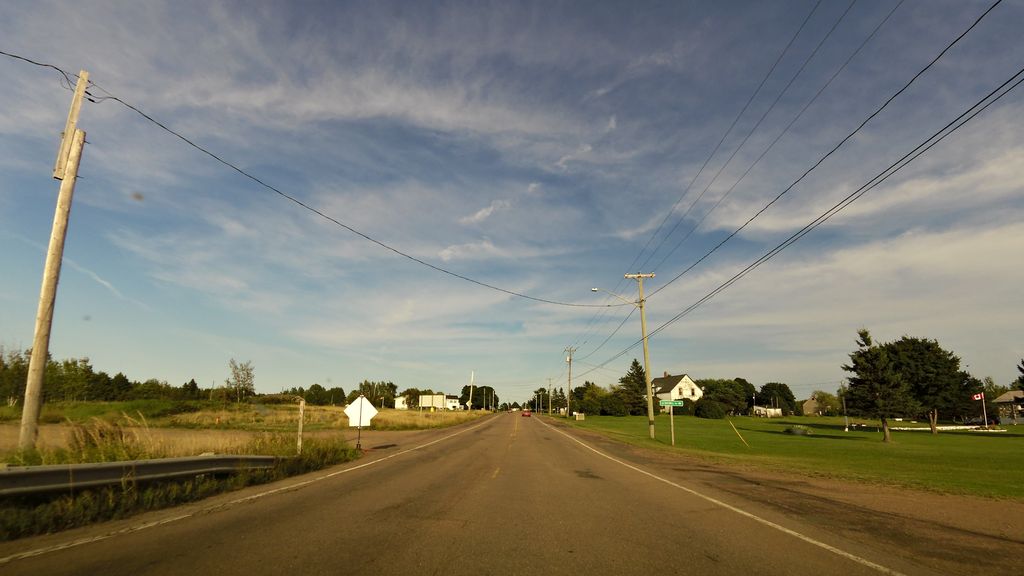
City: charlottetown